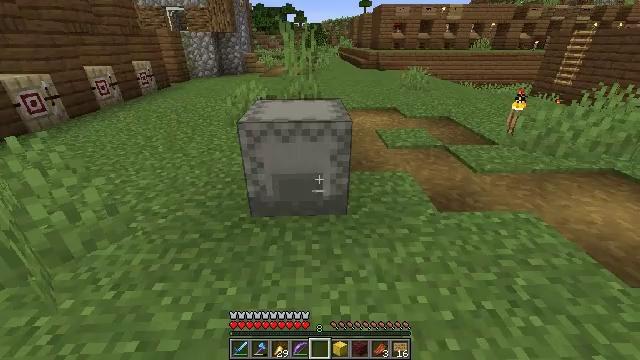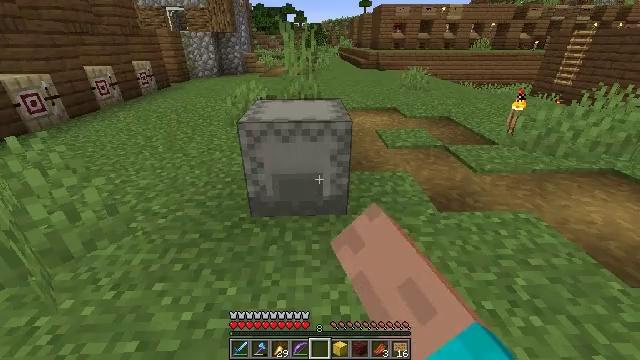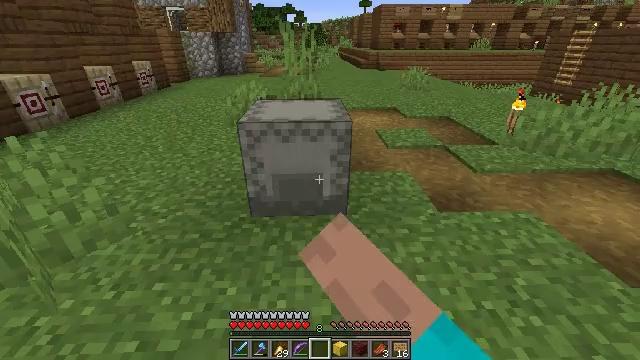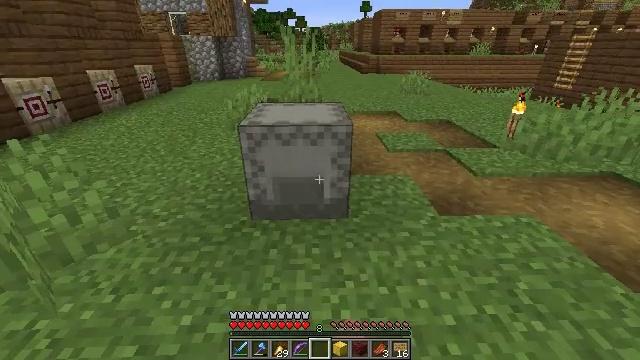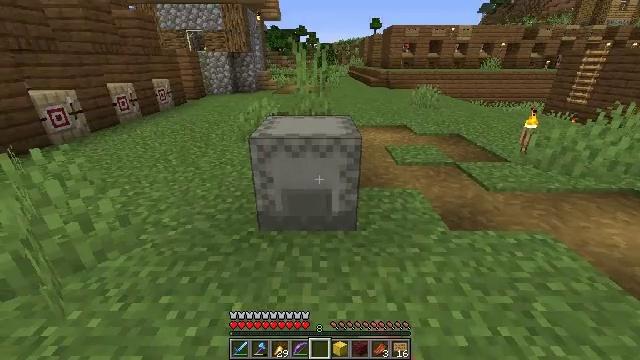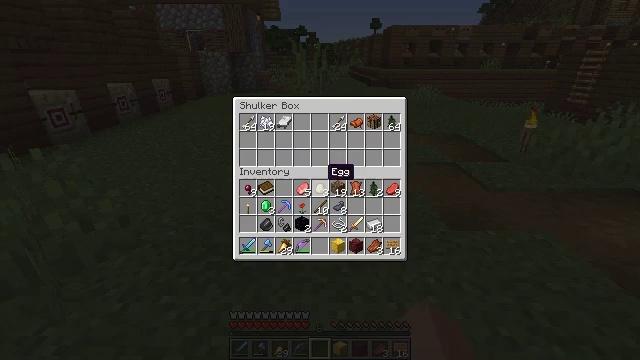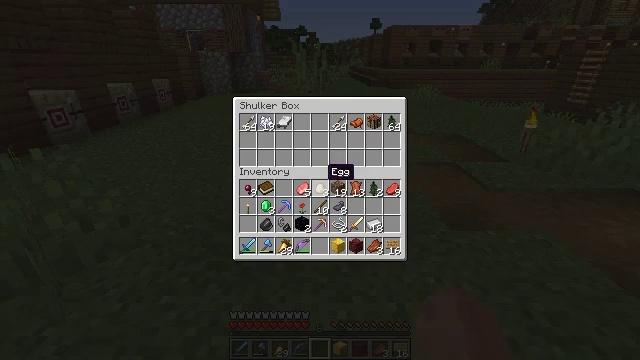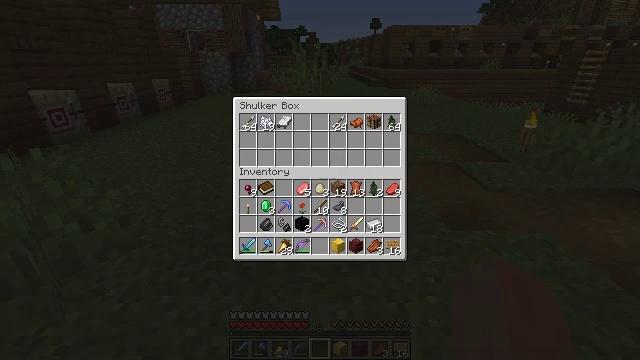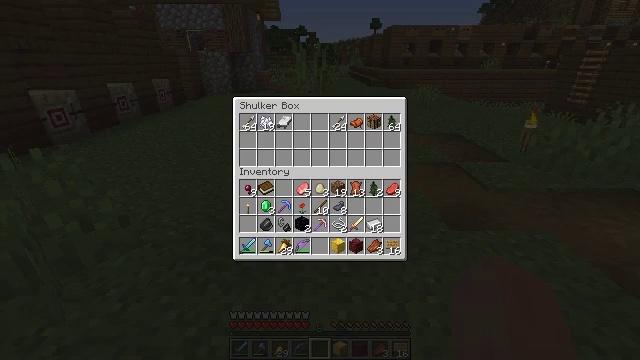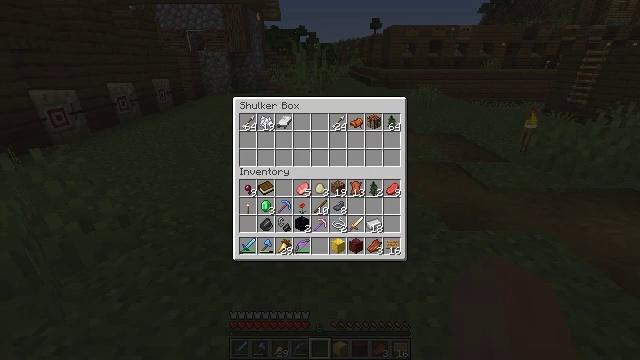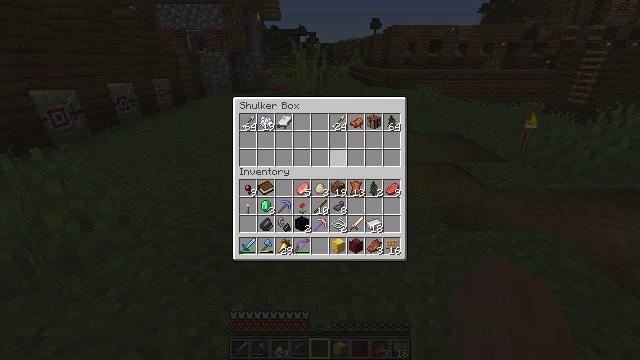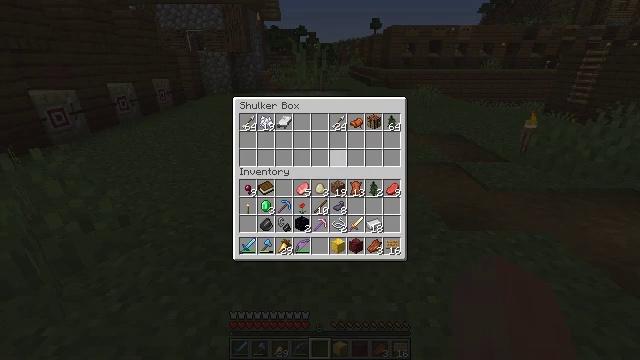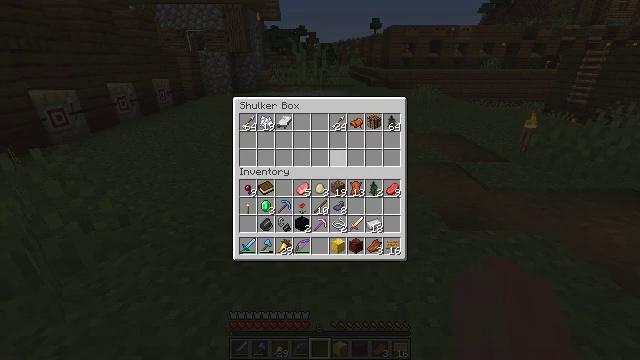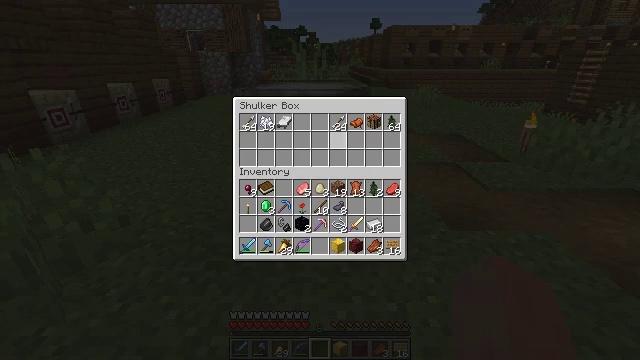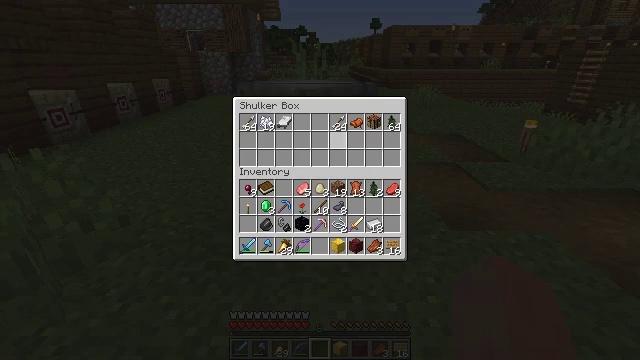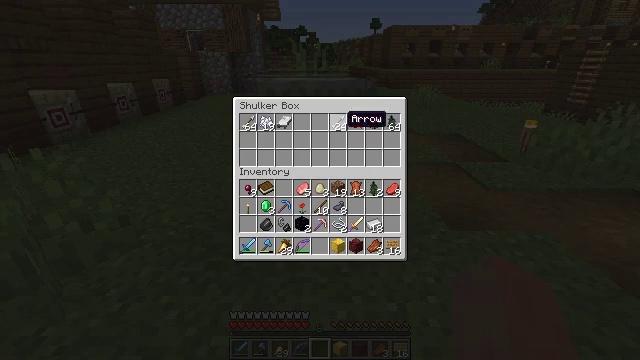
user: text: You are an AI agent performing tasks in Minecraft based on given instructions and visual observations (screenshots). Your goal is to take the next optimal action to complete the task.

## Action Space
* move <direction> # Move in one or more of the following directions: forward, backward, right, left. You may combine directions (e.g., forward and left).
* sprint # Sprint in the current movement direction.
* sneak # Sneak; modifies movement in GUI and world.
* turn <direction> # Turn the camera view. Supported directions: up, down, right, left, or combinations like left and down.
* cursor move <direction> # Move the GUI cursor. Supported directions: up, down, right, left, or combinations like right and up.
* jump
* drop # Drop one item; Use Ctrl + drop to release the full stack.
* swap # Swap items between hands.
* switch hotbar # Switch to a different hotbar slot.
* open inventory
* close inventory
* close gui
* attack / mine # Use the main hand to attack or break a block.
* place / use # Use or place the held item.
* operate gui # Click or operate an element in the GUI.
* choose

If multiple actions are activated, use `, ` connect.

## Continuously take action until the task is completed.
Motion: motion action
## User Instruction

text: Break the light gray shulker box to pick it up.
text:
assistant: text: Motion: use / place
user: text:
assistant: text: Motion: use / place
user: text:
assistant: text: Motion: use / place
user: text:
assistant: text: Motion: turn left and up
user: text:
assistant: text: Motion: open gui
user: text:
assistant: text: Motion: no_op
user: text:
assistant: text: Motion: no_op
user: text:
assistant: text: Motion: no_op
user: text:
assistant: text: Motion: no_op
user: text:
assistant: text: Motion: sneak, cursor move up
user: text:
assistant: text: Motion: sneak
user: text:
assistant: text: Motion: sneak
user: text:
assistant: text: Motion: sneak, cursor move up
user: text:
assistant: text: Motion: sneak, cursor move up
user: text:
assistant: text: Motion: sneak
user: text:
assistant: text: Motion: sneak
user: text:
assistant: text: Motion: sneak
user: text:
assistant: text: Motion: sneak, operate gui
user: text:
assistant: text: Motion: sneak, operate gui
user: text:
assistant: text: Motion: sneak
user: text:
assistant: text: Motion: sneak, cursor move left
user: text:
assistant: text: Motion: sneak, cursor move left
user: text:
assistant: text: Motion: sneak, cursor move left
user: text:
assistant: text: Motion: sneak
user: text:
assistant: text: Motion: sneak
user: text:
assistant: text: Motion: sneak
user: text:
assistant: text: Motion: sneak
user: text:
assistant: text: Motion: sneak
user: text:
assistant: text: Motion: sneak, operate gui
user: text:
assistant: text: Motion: sneak, operate gui